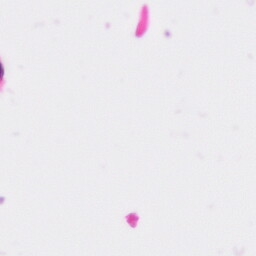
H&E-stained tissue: Pancreatic